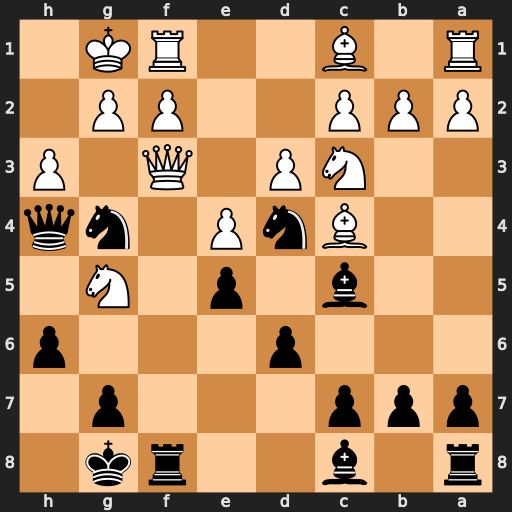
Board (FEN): r1b2rk1/ppp3p1/3p3p/2b1p1N1/2BnP1nq/2NP1Q1P/PPP2PP1/R1B2RK1
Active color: b
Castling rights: -
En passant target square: -
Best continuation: d5 Bxd5+ Kh8 Nf7+ Kh7